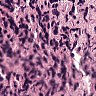
Metastatic tissue present: yes